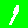
Digit: 1